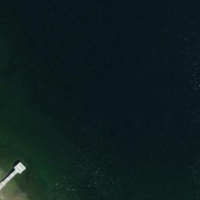
EUNIS habitat code: 14
Species observed at this site:
Arnica montana